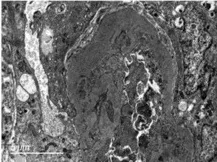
Renal pathological presentation of two proband. For electron microscope. The figure of Case 2 is for subsequent biopsy.
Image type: pathology (h&e)